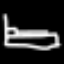
Label: bed